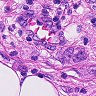
Metastatic tissue present: yes